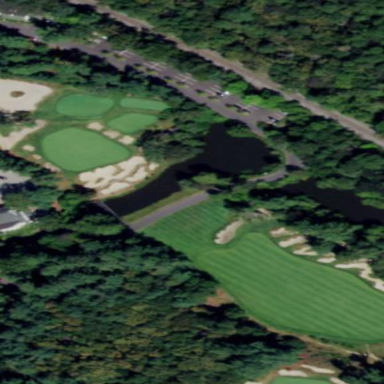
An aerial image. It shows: Water hazard on golf course.